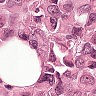
Metastatic tissue present: yes